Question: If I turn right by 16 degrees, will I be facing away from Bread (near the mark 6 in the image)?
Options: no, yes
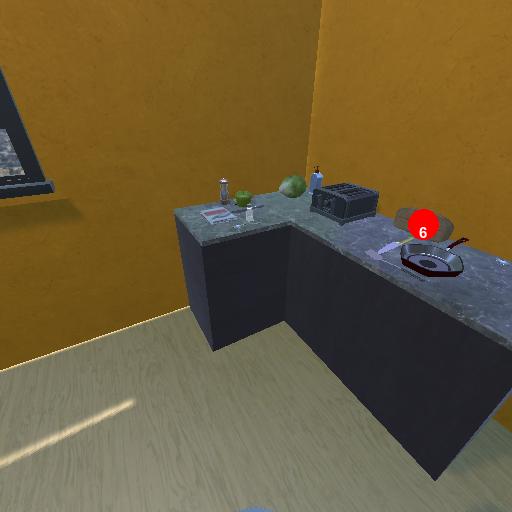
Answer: no